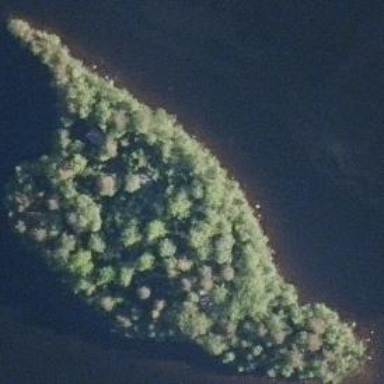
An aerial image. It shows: Island covered with woodland.